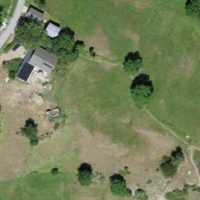
EUNIS habitat code: 26
Species observed at this site:
Campanula rapunculoides
Astragalus cicer